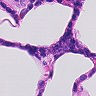
Metastatic tissue present: no